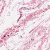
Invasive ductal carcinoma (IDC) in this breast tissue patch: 0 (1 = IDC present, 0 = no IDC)